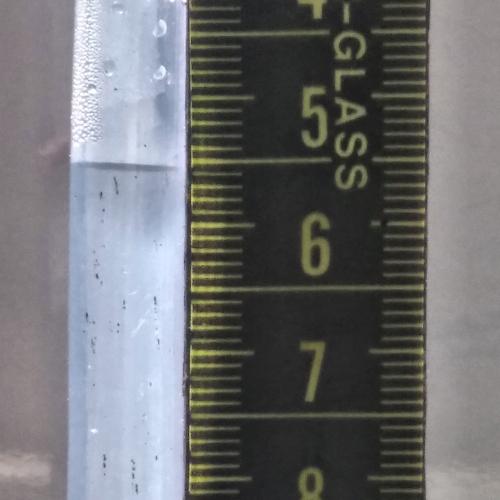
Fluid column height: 5.6 cm